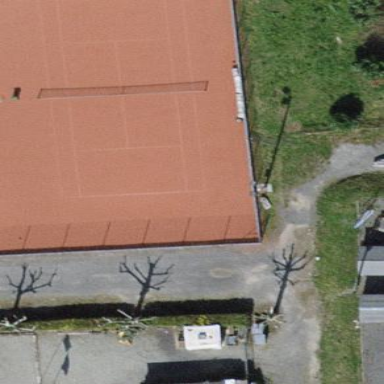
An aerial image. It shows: Tennis pitch with clay surface for leisure sports.